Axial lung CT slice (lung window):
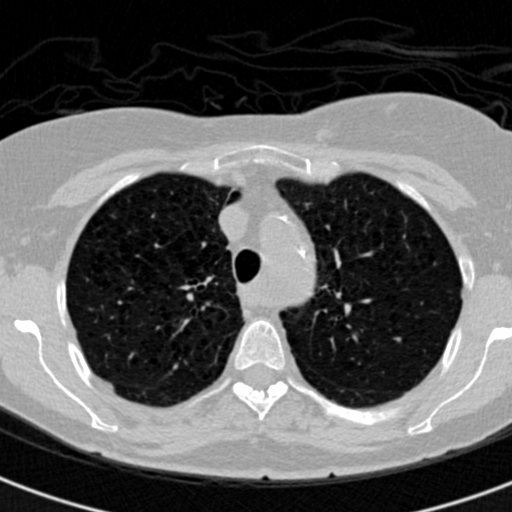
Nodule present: yes
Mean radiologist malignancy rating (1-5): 2